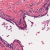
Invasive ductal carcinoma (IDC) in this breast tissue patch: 0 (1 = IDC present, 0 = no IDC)